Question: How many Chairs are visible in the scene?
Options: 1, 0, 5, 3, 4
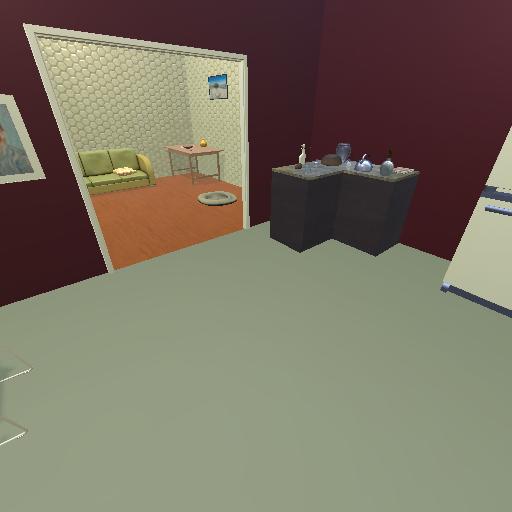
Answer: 1